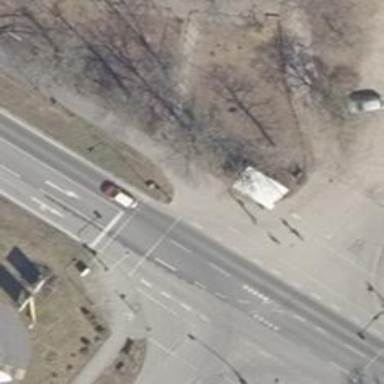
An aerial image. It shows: Asphalt footway with crossing controlled by traffic signals.